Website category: university
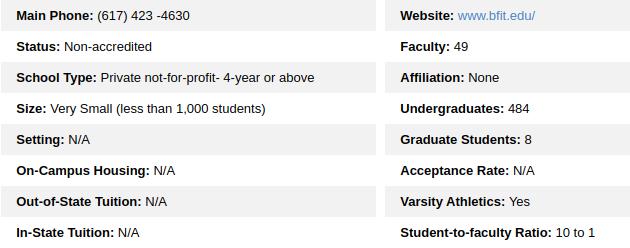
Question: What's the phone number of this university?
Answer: (617) 423 -4630

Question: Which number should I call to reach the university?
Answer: (617) 423 -4630

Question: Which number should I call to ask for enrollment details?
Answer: (617) 423 -4630

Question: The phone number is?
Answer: (617) 423 -4630

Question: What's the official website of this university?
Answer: www.bfit.edu/

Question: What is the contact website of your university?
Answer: www.bfit.edu/

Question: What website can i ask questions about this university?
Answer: www.bfit.edu/

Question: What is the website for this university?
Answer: www.bfit.edu/

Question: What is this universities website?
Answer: www.bfit.edu/

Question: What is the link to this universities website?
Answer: www.bfit.edu/

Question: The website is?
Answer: www.bfit.edu/

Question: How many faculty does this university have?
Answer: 49

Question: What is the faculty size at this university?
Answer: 49

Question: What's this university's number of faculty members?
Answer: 49

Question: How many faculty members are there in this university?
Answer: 49

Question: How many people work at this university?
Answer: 49

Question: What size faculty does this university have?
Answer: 49

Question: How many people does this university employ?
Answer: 49

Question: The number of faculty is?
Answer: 49

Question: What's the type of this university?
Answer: Private not-for-profit- 4-year or above

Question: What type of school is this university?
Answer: Private not-for-profit- 4-year or above

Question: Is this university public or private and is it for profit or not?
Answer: Private not-for-profit- 4-year or above

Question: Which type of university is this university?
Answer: Private not-for-profit- 4-year or above

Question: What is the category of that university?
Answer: Private not-for-profit- 4-year or above

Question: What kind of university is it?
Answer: Private not-for-profit- 4-year or above

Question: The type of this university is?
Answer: Private not-for-profit- 4-year or above

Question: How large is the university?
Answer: Very Small (less than 1,000 students)

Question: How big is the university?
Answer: Very Small (less than 1,000 students)

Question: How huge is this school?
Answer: Very Small (less than 1,000 students)

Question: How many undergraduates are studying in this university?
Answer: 484

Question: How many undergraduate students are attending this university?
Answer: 484

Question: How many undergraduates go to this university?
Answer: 484

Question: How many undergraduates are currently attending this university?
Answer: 484

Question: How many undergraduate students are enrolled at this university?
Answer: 484

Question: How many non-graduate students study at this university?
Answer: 484

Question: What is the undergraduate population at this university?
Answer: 484

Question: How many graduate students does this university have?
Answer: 8

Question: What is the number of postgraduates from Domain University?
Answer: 8

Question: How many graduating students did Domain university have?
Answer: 8

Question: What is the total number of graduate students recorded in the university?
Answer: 8

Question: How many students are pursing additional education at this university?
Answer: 8

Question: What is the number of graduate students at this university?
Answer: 8

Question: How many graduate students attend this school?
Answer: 8

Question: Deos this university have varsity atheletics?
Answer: Yes

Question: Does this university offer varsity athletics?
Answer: Yes

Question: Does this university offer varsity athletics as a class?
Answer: Yes

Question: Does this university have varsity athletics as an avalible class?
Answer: Yes

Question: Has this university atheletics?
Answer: Yes

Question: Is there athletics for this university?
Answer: Yes

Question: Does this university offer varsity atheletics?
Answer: Yes

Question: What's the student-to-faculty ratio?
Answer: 10 to 1

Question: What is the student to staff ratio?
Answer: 10 to 1

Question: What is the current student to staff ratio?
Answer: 10 to 1

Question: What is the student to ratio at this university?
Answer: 10 to 1

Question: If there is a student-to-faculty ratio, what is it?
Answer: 10 to 1

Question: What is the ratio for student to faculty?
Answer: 10 to 1

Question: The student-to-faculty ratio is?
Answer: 10 to 1